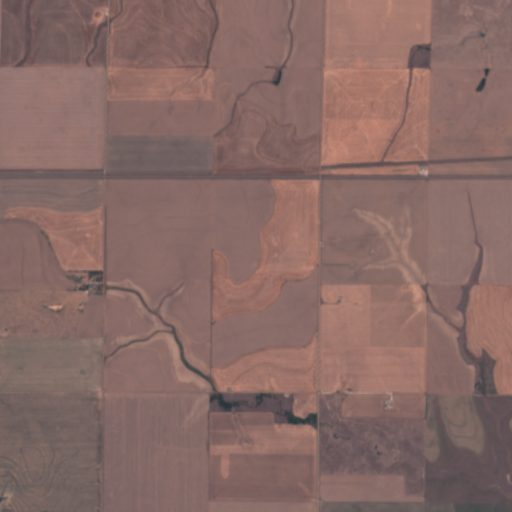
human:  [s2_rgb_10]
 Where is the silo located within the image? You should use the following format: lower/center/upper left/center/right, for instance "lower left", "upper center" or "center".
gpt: The silo is located in the center right of the image.
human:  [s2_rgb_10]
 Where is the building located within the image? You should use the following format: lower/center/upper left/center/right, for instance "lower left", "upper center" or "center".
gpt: The building is located in the center right of the image.
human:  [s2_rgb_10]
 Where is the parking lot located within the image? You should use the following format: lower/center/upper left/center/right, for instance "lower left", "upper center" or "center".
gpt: There is no parking lot in the image.